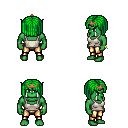
a pixel art fantasy rpg character, male body template, orc, green skin, white pirate shirt, gold greaves, green pageboy hairstyle, bronze tiara, bracelets, four views (front, back, left, right), 2x2 character sprite sheet, small pixel art, hard edges, no anti-aliasing